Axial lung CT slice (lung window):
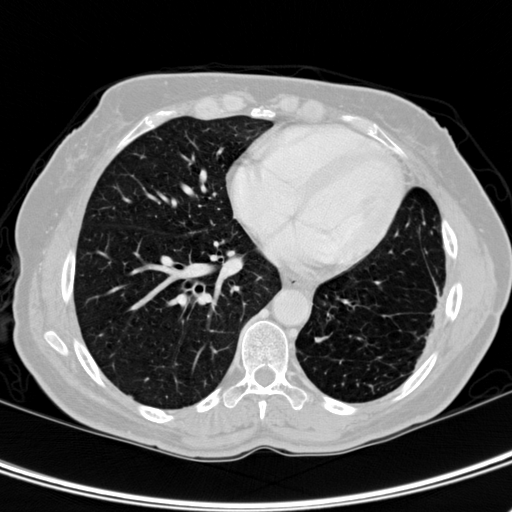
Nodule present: no